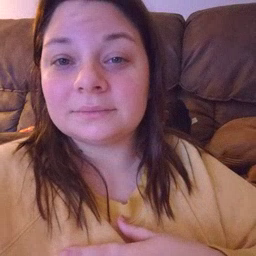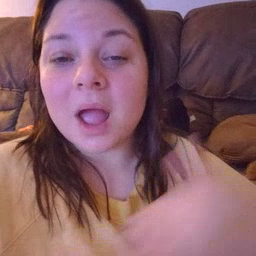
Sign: book